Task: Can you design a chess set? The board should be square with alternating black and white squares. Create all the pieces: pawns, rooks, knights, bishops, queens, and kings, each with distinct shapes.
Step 5020:
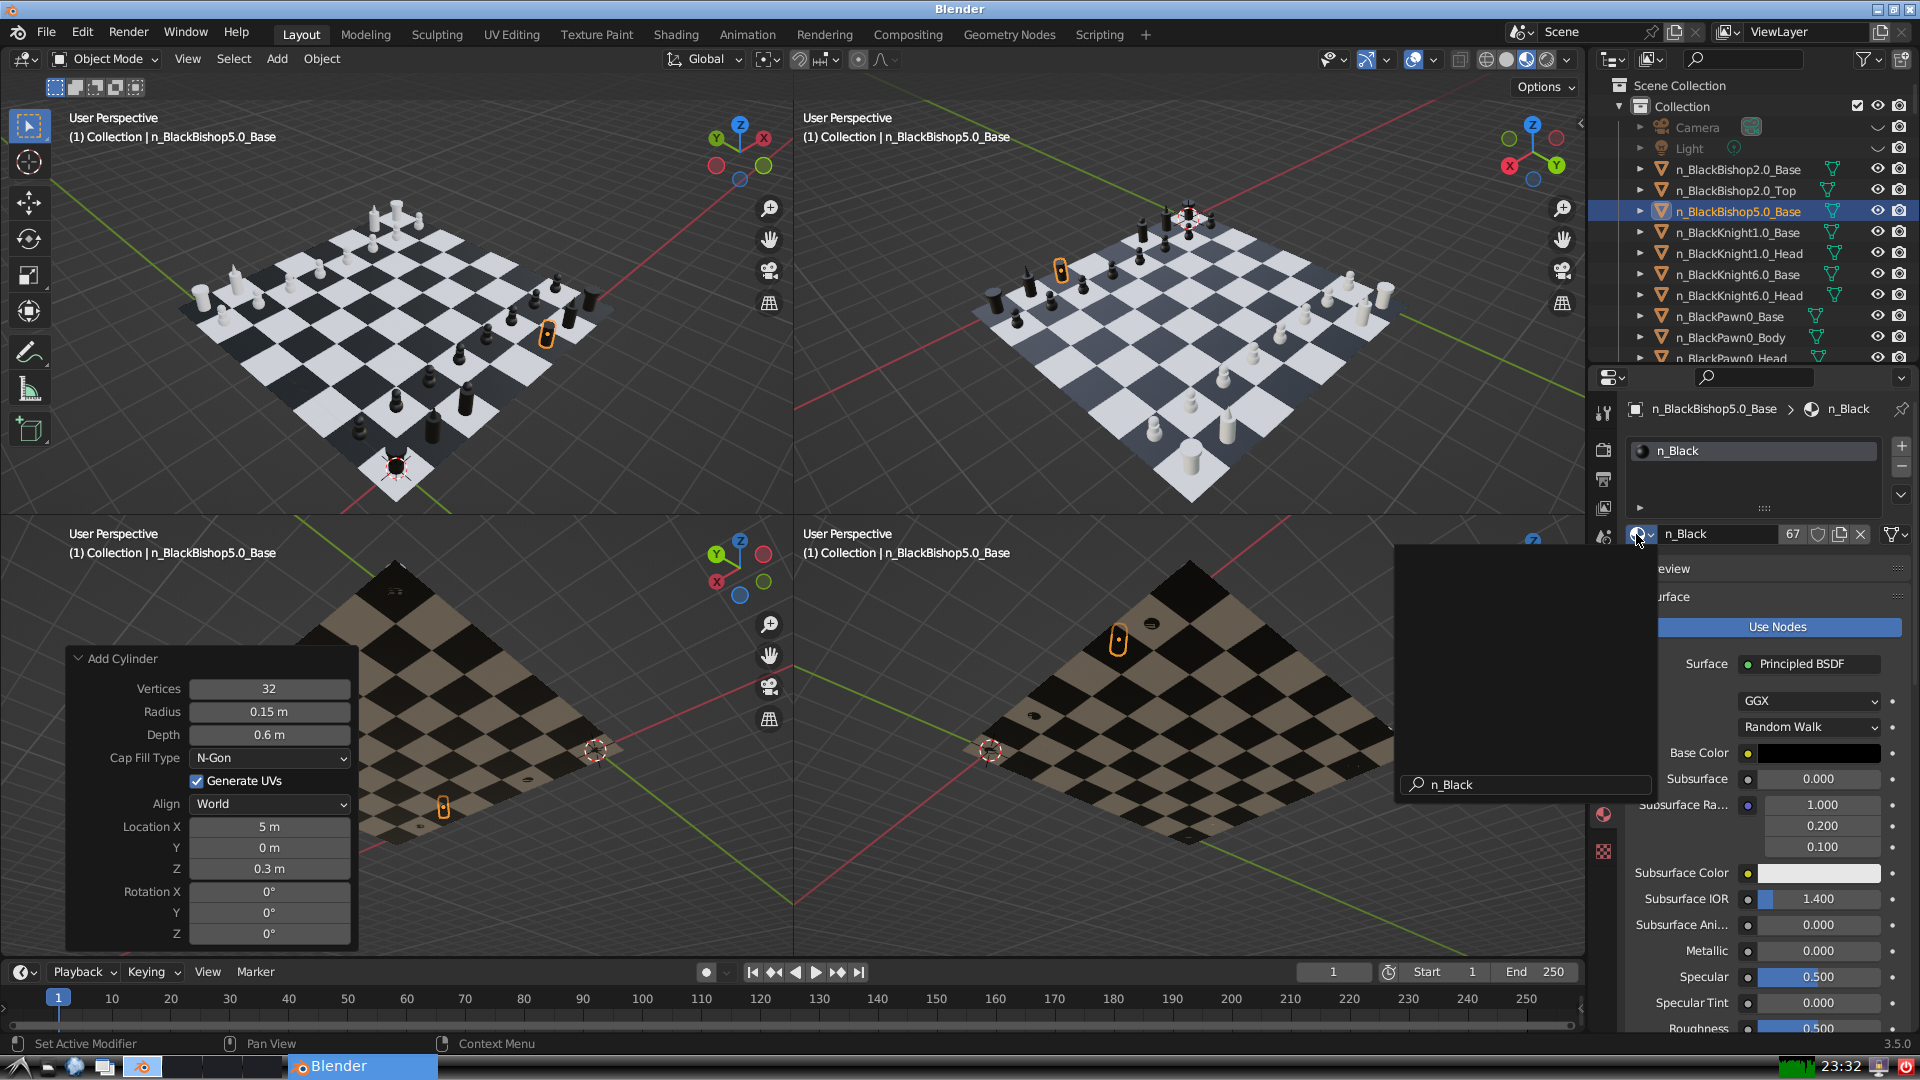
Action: {"mouse_move": [278, 58]}